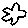
Label: cloud